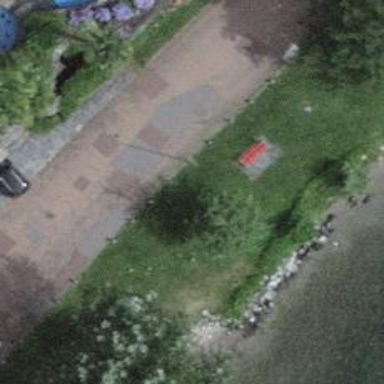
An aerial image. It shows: Red bench.